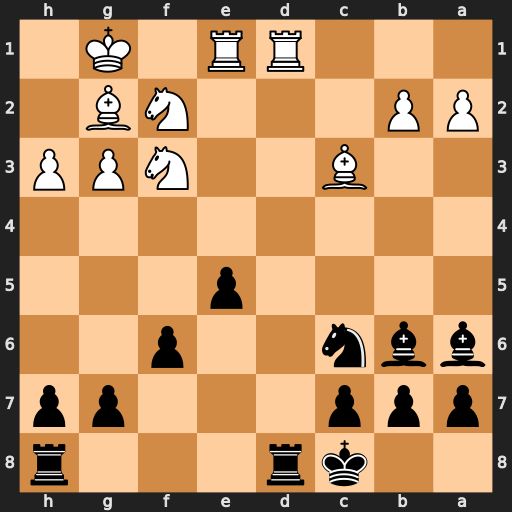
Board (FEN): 2kr3r/ppp3pp/bbn2p2/4p3/8/2B2NPP/PP3NB1/3RR1K1
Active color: b
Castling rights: -
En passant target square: -
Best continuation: Rxd1 Rxd1 e4